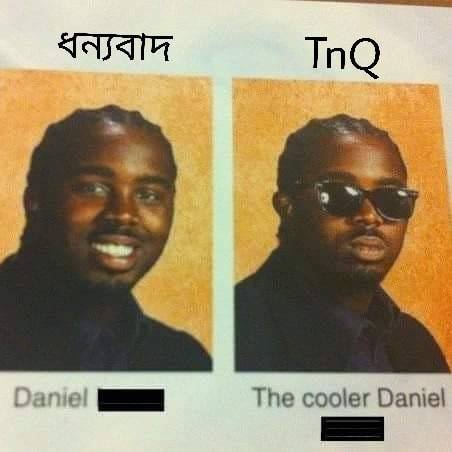
Caption: ধন্যবাদ    Daniel     TnQ    The cooler Daniel
Label: non-hate